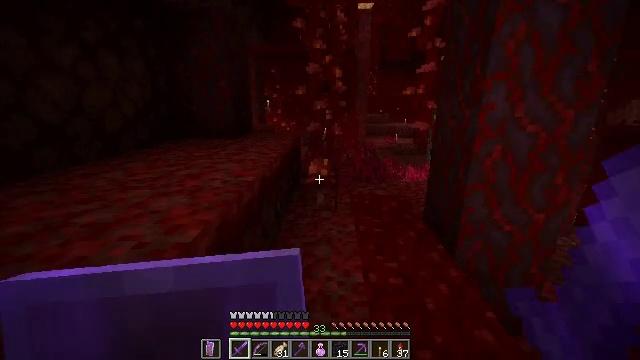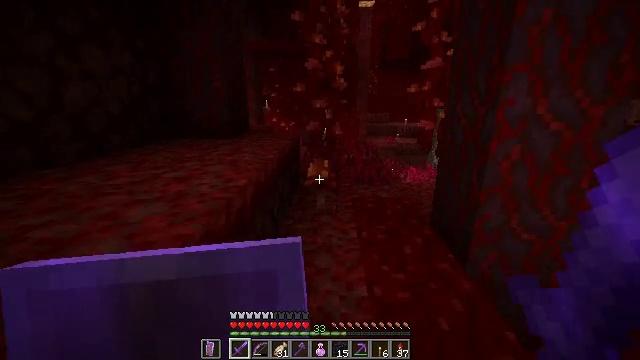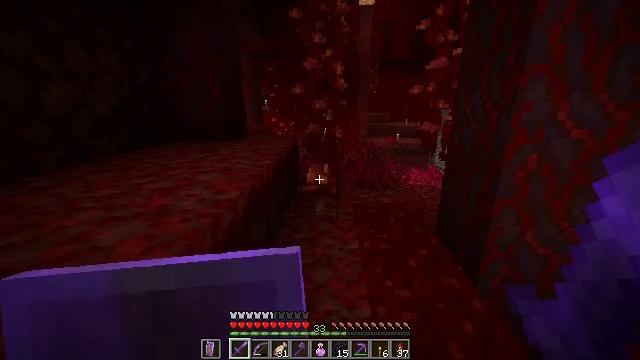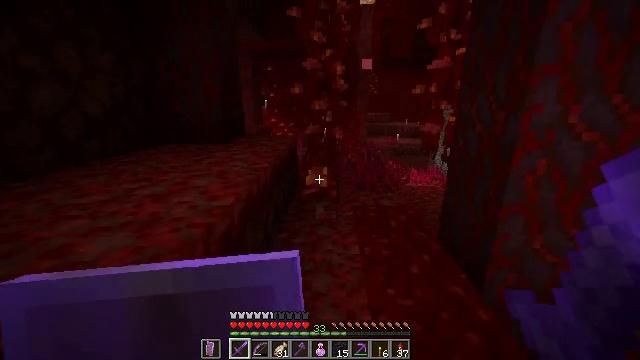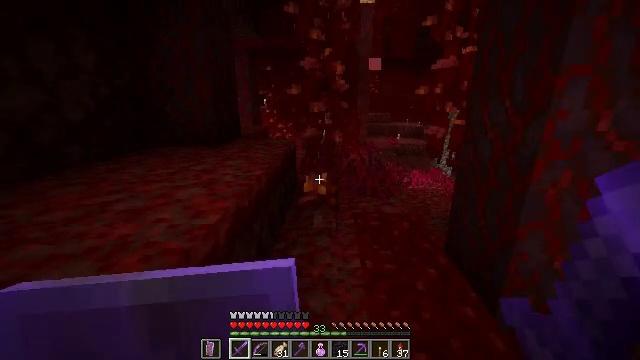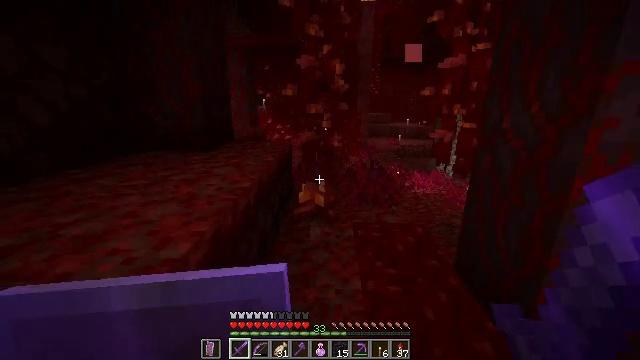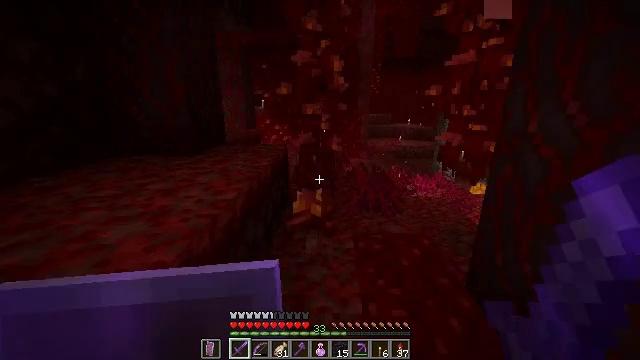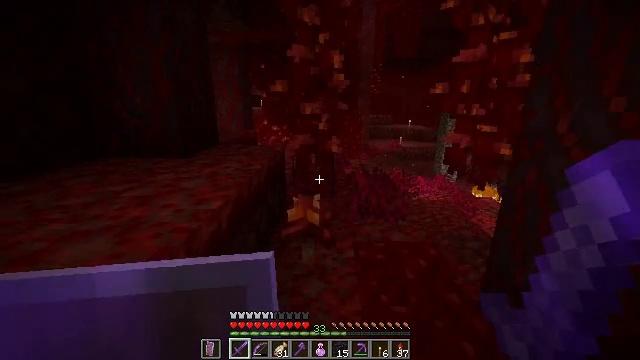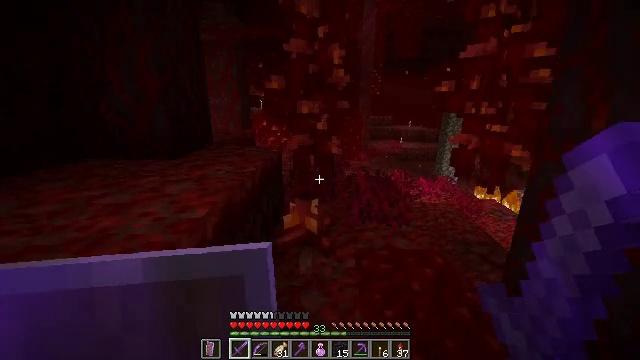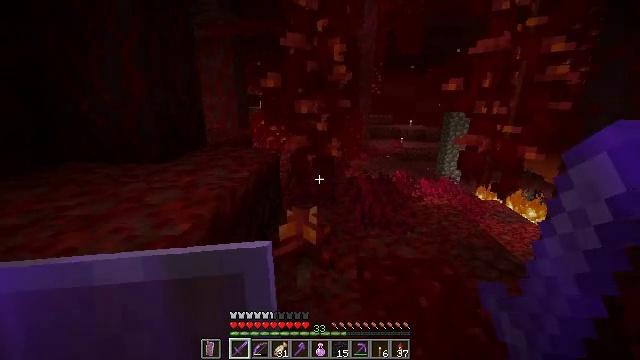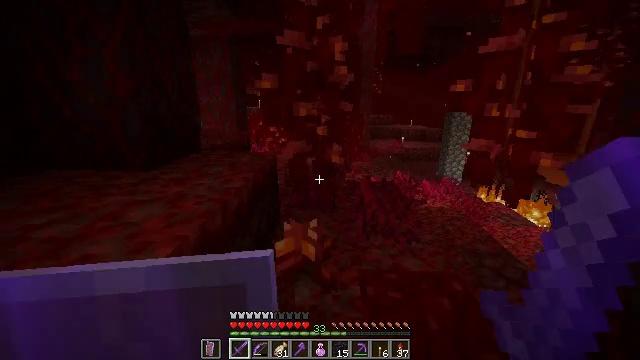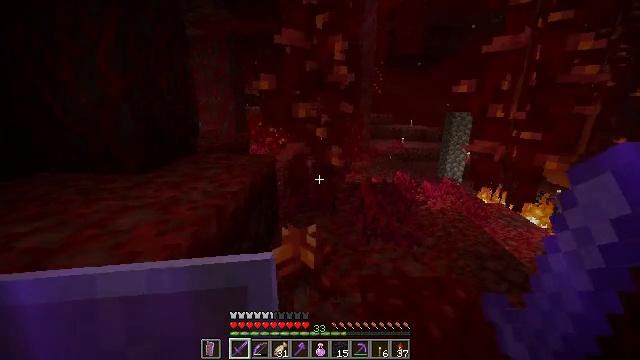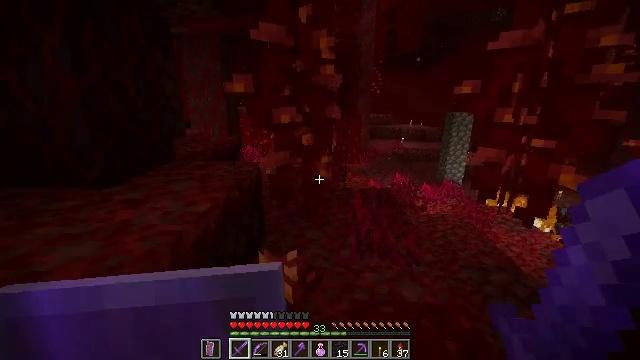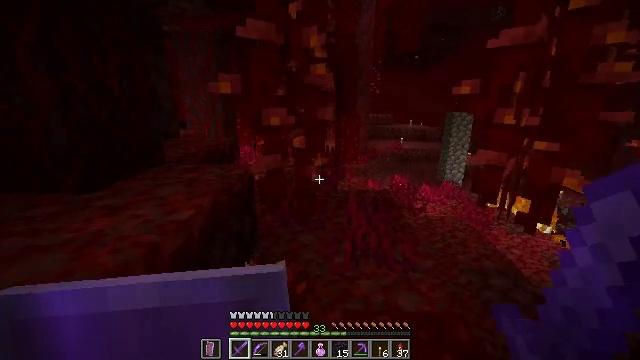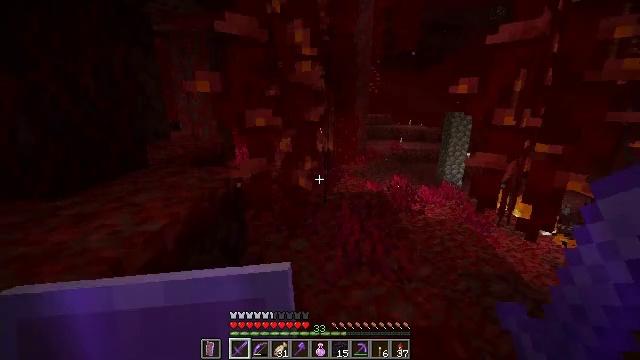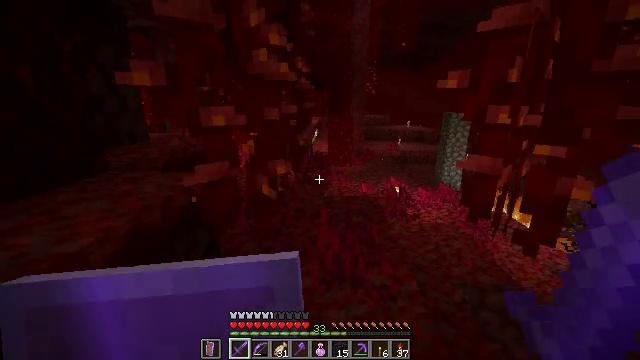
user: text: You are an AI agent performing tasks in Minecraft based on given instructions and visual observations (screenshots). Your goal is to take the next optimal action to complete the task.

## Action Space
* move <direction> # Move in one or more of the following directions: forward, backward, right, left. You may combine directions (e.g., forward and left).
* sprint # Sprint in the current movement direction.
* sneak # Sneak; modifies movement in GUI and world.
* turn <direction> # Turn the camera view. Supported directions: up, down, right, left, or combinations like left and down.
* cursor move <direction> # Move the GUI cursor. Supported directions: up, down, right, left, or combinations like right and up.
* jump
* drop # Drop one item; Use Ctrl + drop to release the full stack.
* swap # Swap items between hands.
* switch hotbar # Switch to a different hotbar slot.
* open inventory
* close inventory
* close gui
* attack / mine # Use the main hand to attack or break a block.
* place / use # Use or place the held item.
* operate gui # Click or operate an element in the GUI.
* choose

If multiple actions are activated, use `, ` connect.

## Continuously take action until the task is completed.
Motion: motion action
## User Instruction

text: Dig up warped fungus to add to your inventory.
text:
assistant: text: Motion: move forward
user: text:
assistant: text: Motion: move forward
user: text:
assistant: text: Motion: move forward
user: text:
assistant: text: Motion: move forward
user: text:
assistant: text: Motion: move forward
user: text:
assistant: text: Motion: move forward
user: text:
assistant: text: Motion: move forward
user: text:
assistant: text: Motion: move forward
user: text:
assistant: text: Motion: move forward
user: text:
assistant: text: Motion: move forward
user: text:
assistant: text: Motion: move forward and move right
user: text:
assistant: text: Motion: move forward and move right
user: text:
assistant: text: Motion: move forward and move right
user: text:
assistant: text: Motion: move forward and move right
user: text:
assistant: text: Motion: move forward and move right
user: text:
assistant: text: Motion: move forward and move right
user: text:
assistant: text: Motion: move forward
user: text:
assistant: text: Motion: move forward
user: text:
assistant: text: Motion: move forward, turn left
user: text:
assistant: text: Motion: move forward, turn left
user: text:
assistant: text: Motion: move forward
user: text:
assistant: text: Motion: move forward
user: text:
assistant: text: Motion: move forward
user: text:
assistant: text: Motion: move forward
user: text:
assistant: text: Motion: move forward
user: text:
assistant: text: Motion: move forward
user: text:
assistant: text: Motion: move forward
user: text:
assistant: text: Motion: move forward
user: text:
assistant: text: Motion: move forward
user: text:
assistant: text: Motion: move forward